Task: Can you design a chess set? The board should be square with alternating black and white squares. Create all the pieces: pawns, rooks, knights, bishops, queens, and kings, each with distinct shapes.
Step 863:
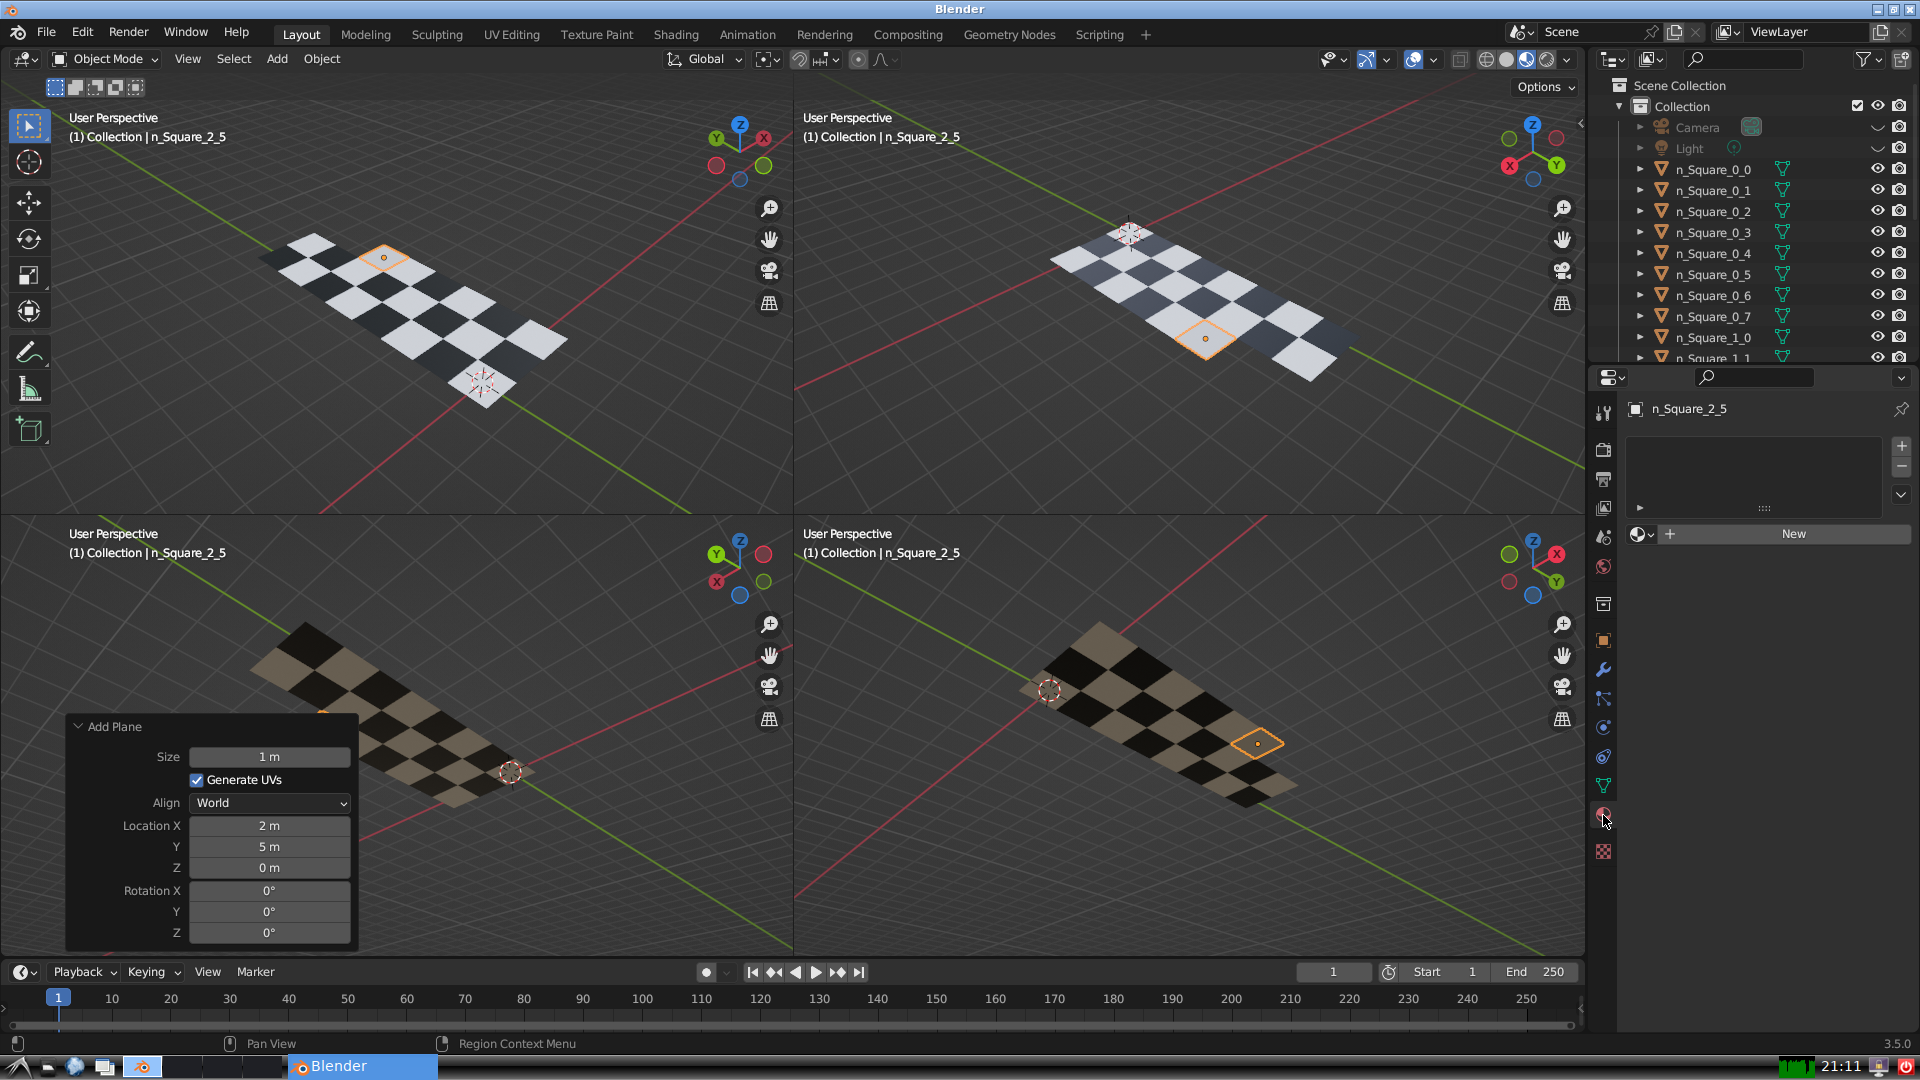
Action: {"mouse_move": [1636, 534]}